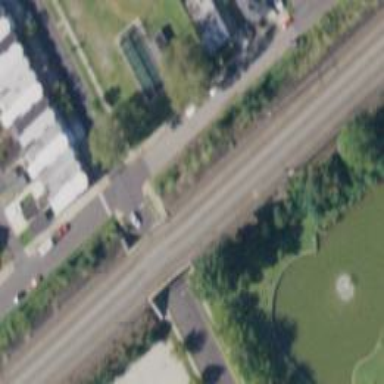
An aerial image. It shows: Bridge over electrified railway with contact lines.